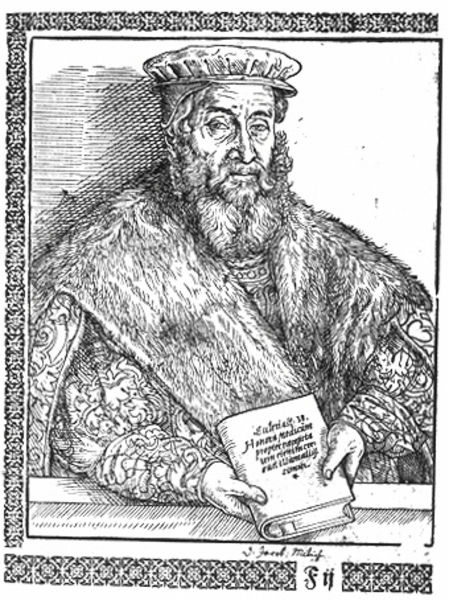
Titel: Bildnis des Jakob Milich
Künstler: Lucas d.J. Cranach
Institution: (Seriendruck)
Schlagwörter: dunkel, hand, mann, schatten, umhang, weiß, sitzen, daumen, finger, geste, grau, hintergrund, hut, licht, mund, nase, schwarz, stirn, tisch, zeichnung, blick, haube, muster, ornament, alt, bart, kappe, mütze, schnurrbart, augen, bibel, falten, gesicht, halten, kragen, mensch, pelz, rahmen, vollbart, ärmel, bildnis, herr, hände, portrait, porträt, signatur, brüstung, kirche, haare, mantel, stoff, borte, brustbild, en face, lippen, locke, locken, renaissance, ranken, fell, holzschnitt, schrift, wangen, grafik, graphik, rand, kaiser, könig, bordüre, dick, inschrift, brauen, ornamente, mimik, zeigen, buch, rechteck, religion, druck, schwarzweiss, schraffur, radierung, stich, titel, seite, text, buchstaben, beschriftung, herrscher, brokat, fürst, ranke, buchdruck, buchtitel, einband, aufschrift, initialien, pelzkragen, pelzmantel, luther, kupferstich, weise, nasenflügel, botschaft, latein, stricht, stifter, tirn, zobel, schattierungs, traffur, mundg, altens, bokat, esicht, mundf, umhnang, holsschnitt